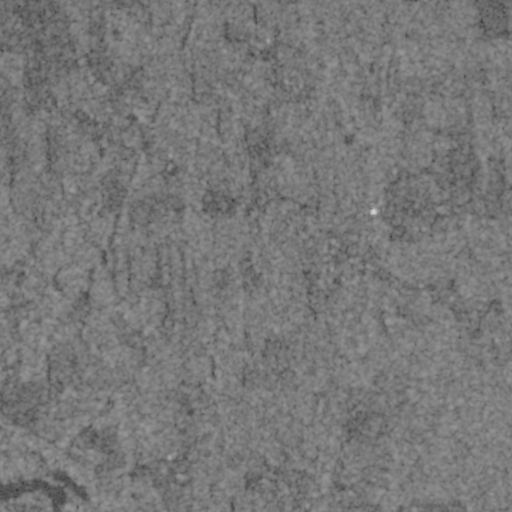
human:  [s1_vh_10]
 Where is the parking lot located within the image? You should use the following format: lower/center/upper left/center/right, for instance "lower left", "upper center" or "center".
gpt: The parking lot is located in the lower left of the image.
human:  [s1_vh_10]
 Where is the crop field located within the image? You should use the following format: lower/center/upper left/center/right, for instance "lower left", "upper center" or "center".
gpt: There is no crop field in the image.

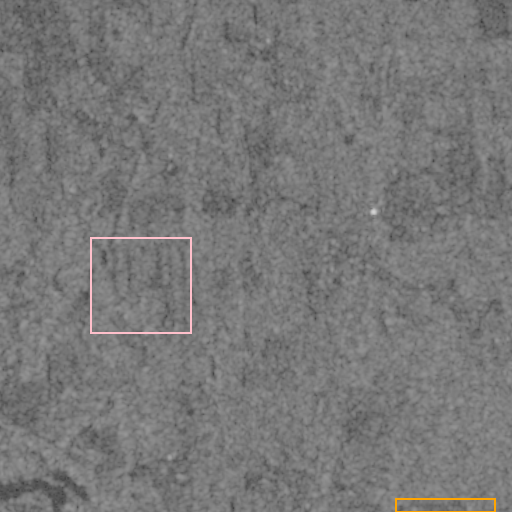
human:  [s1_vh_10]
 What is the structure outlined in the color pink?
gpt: The structure outlined in pink is a crop field.
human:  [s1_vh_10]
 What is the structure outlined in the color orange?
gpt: The structure outlined in orange is a park.
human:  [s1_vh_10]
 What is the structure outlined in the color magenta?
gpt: There is no magenta outline.